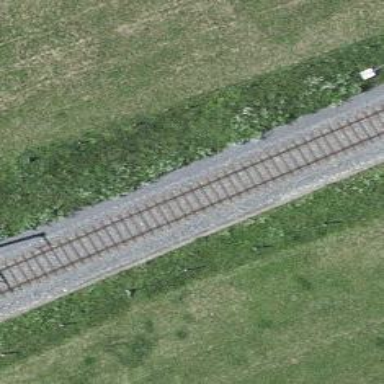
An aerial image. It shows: Single railway track with electrified contact line.